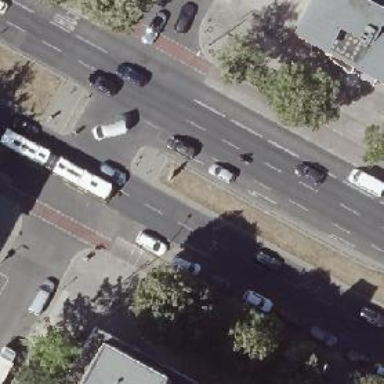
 featuring cycle track on the right and parking lane on the right side."